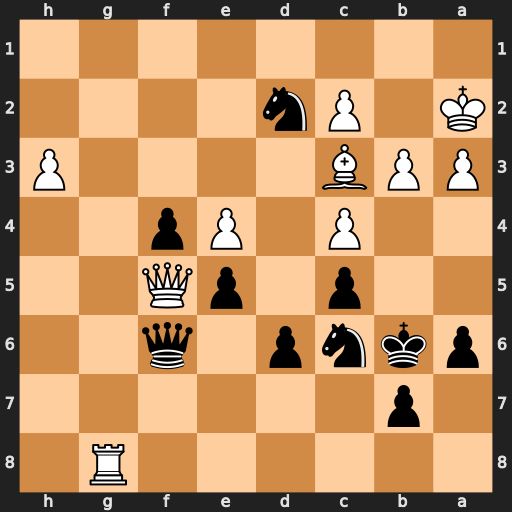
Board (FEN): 6R1/1p6/pknp1q2/2p1pQ2/2P1Pp2/PPB4P/K1Pn4/8
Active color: b
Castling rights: -
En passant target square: -
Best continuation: Qxf5 exf5 f3 Rg1 f2